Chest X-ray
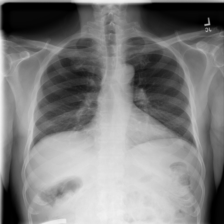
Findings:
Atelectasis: negative
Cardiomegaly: negative
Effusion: negative
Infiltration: negative
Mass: negative
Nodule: negative
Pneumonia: negative
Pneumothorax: negative
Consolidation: negative
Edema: negative
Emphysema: negative
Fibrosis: negative
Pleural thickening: negative
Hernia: negative